Interaction volume radius: 10 \u00c5
Interaction volume height: 20 \u00c5
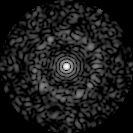
Disorder parameter: 0.8335